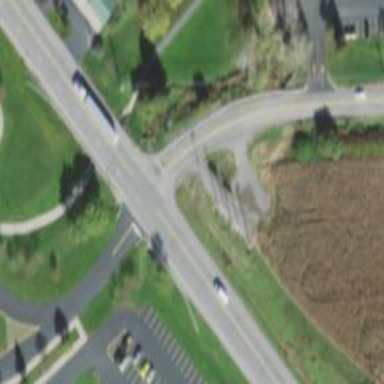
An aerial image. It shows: Asphalt road classified as trunk highway.